Question: here is my code
'''
$query = mysql_query("SELECT * FROM accommodation_vacancies WHERE accommodation_id = '$accom'");
$results = mysql_fetch_array($query);
if($query === FALSE) {
die(mysql_error());
} else {
print_r($results);
foreach ($results as $result) {
echo $result['start_date']; echo "<br/>";
}
}
'''
And here is my output

By using the 'print_r' commant i can see that The variable '$results' works properly,the query works properly also, i guess that i have mistakes on the foreach loop.
Thank you.
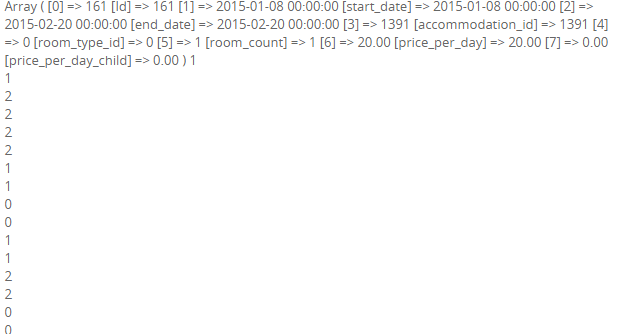
Answer: You are only fetching a single result. Use a while loop instead.
'''
while ($result = mysql_fetch_array($query)) {
'''
Side note: As stated in the comments, the 'mysql_*' functions are deprecated. You should NOT learn how to use mysql using these deprecated methods. They will be removed from PHP in some future version and your code will stop working then. If you learn it, use 'mysqli_*' or PDO.